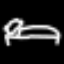
Label: bed